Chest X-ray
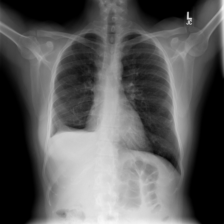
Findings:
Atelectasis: positive
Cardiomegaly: negative
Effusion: negative
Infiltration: negative
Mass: negative
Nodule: positive
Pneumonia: negative
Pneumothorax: negative
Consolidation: negative
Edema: negative
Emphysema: negative
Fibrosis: negative
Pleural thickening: negative
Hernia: negative